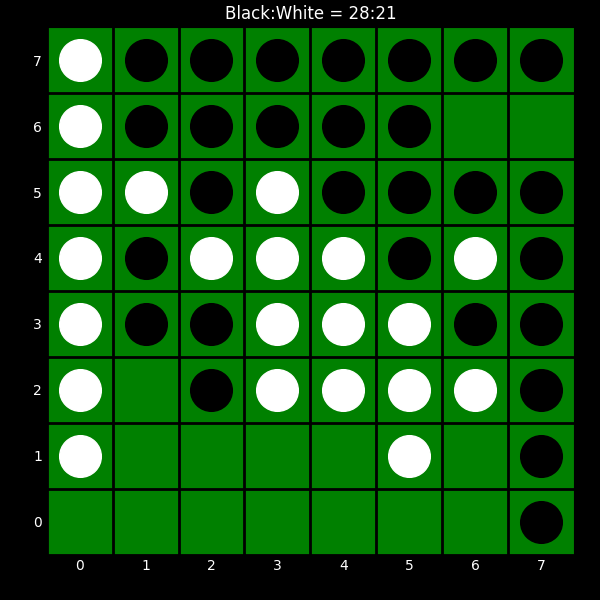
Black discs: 28
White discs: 21